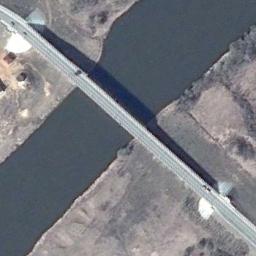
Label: bridge